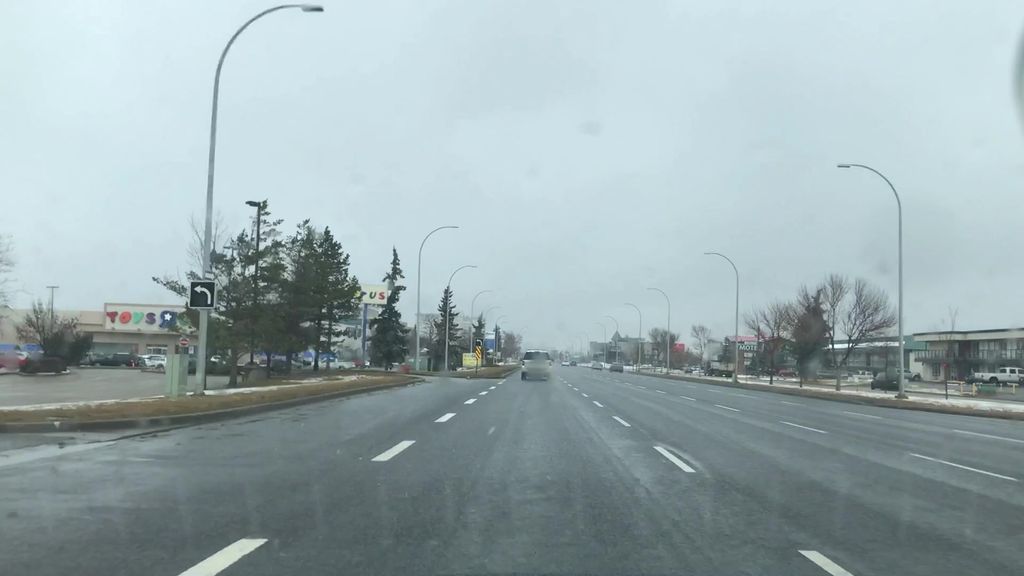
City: edmonton